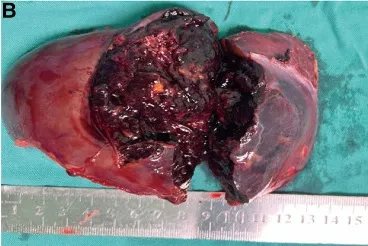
Postoperative histopathological results. (B) There was obvious hemorrhage and necrotic tissue within the tumor.
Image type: medical_photograph (other_medical_photograph)